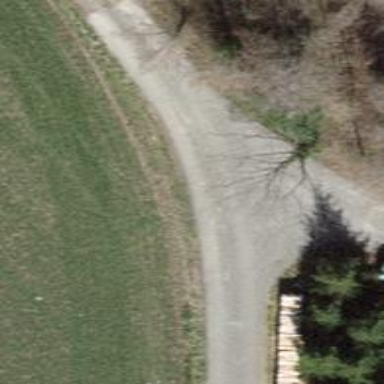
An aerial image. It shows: Gravel track with grade 2 quality.